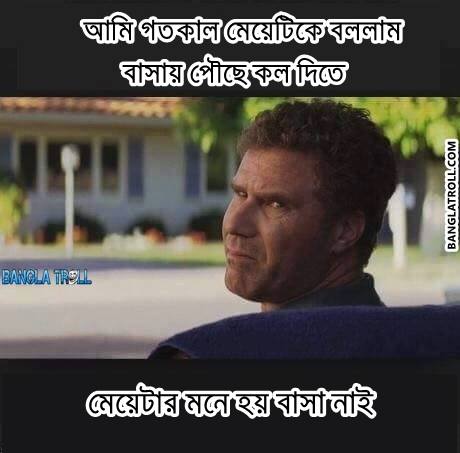
Text: আমি গতকাল মেয়েটিকে বললাম বাসায় পৌছে কল দিতে মেয়েটার মনে হয় বাসা নাই
Label: Non Hate